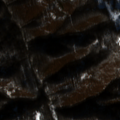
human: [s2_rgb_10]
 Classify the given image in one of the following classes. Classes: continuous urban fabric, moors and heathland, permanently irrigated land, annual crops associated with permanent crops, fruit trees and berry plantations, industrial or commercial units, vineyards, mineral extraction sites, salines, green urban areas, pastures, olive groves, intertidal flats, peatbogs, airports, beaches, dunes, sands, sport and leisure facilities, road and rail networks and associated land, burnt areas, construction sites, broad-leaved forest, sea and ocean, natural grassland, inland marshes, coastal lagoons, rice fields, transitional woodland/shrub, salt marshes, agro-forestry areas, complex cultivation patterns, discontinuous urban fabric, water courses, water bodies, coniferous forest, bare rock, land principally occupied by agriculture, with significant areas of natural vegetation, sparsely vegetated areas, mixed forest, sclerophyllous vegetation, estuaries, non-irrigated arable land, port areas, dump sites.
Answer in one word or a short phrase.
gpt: broad-leaved forest, transitional woodland/shrub